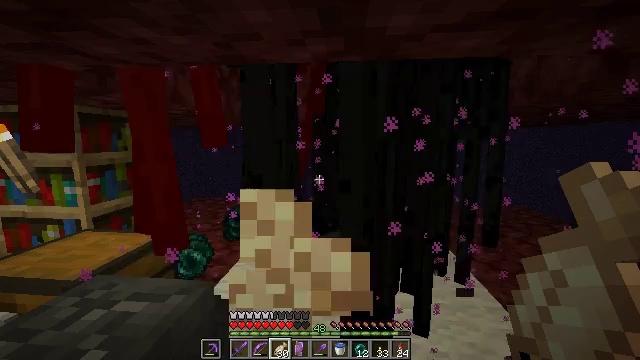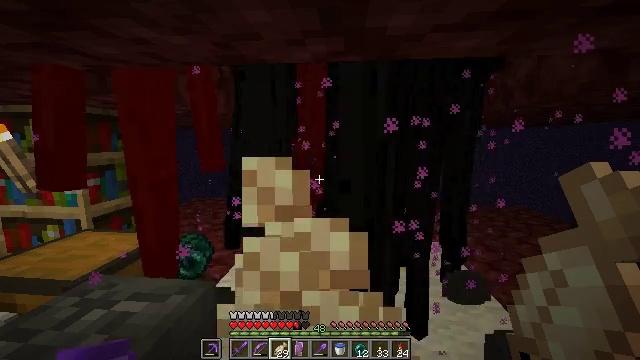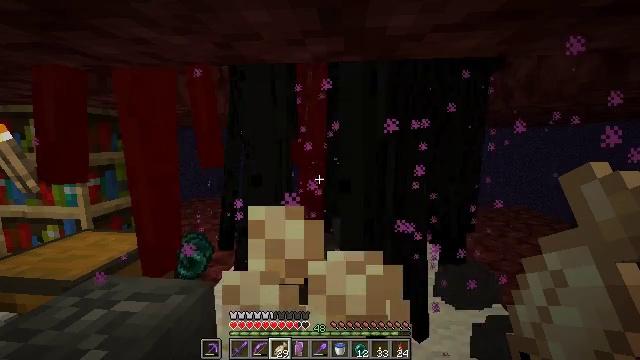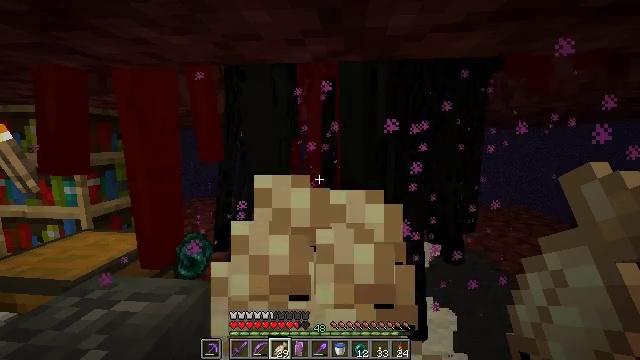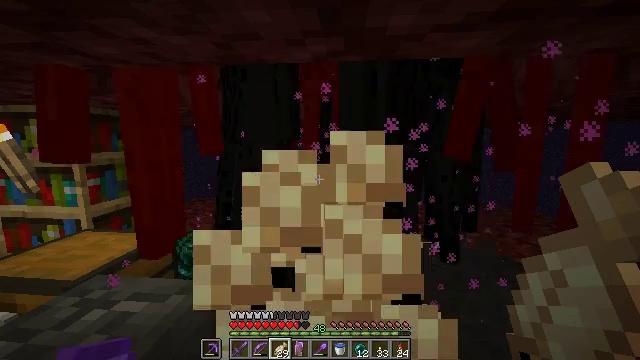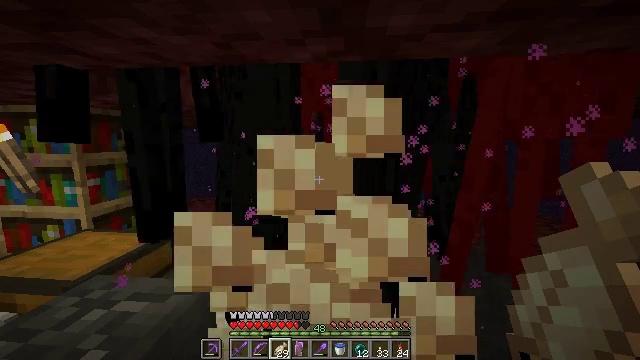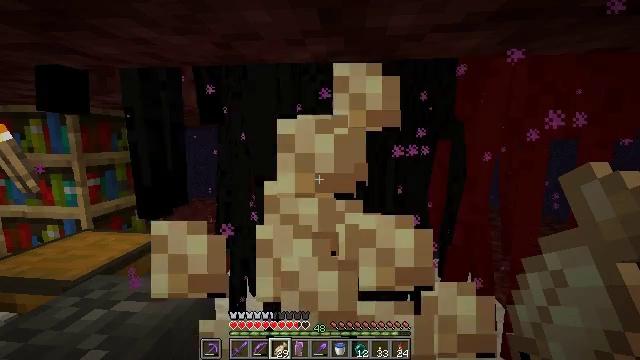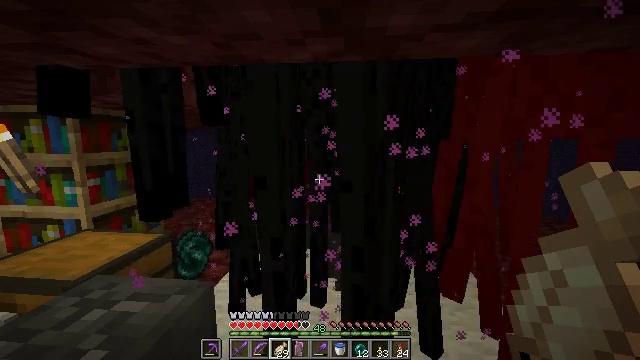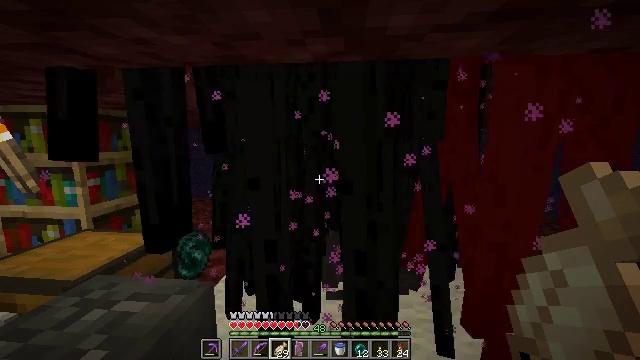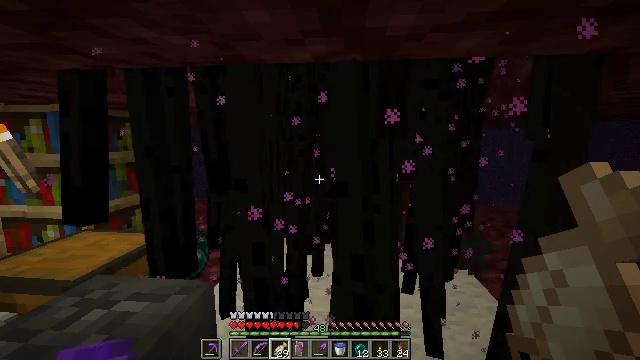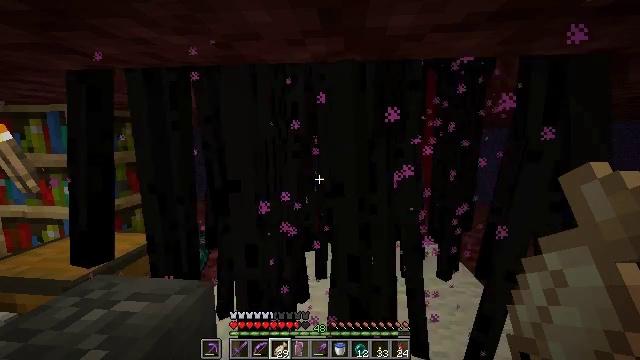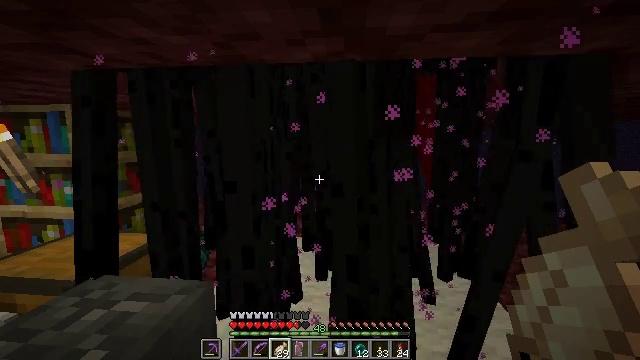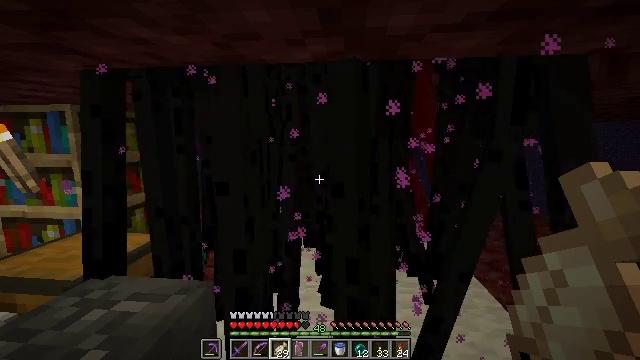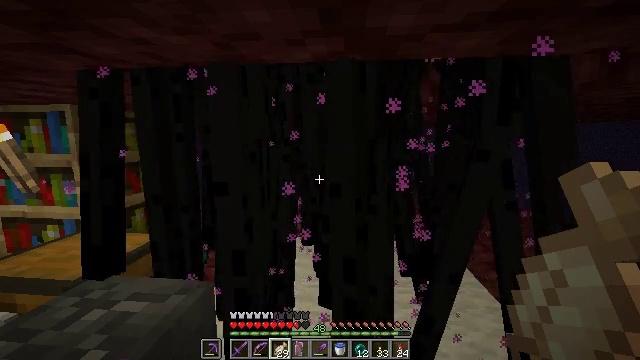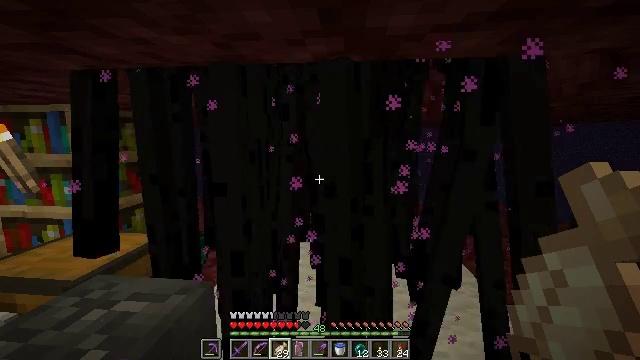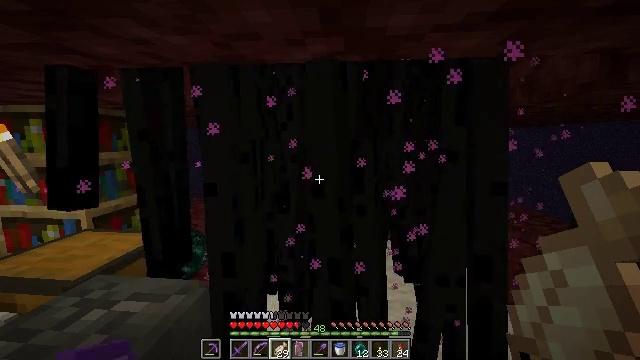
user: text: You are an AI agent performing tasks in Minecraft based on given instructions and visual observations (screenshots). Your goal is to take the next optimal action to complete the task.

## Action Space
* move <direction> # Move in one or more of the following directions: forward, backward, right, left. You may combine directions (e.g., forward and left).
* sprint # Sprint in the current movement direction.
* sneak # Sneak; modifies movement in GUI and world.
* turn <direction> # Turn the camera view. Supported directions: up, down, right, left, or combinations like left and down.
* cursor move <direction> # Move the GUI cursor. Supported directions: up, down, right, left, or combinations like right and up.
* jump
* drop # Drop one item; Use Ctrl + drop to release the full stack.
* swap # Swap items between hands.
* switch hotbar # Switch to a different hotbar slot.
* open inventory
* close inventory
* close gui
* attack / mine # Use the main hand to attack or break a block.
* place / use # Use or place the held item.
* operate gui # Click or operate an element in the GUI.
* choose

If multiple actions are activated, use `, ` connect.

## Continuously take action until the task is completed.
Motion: motion action
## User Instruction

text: Kill an enderman.
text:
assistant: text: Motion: use / place
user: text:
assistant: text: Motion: use / place
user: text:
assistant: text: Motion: use / place
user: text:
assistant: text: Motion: use / place
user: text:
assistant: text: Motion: use / place
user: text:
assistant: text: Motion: use / place
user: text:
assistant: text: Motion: use / place
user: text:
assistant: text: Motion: use / place
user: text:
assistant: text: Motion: use / place
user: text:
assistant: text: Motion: use / place
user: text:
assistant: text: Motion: use / place
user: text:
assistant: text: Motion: use / place
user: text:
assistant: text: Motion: use / place
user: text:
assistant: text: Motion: use / place
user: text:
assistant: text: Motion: use / place
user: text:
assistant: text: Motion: use / place
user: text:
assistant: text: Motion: use / place
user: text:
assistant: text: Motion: use / place
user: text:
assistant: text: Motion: no_op
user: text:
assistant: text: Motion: no_op
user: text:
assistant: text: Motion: no_op
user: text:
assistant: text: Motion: no_op
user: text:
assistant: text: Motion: no_op
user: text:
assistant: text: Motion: no_op
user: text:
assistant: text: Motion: no_op
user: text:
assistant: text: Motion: no_op
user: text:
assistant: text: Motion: no_op
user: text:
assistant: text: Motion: no_op
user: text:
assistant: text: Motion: no_op
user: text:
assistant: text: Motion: no_op